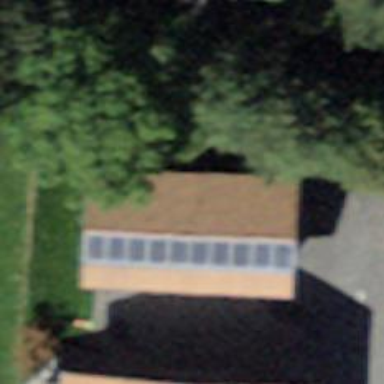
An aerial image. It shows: View of roof of building.